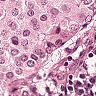
Metastatic tissue present: yes